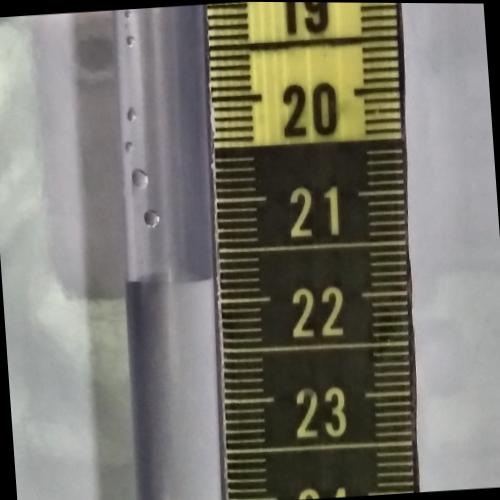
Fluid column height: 21.8 cm